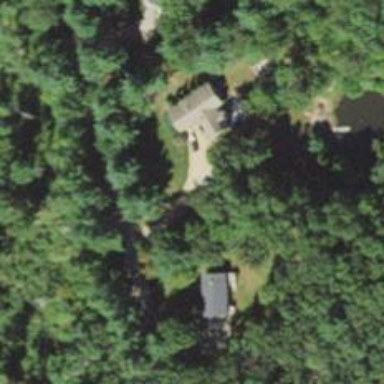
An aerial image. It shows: Driveway leading to service road.